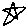
Label: star